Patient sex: M
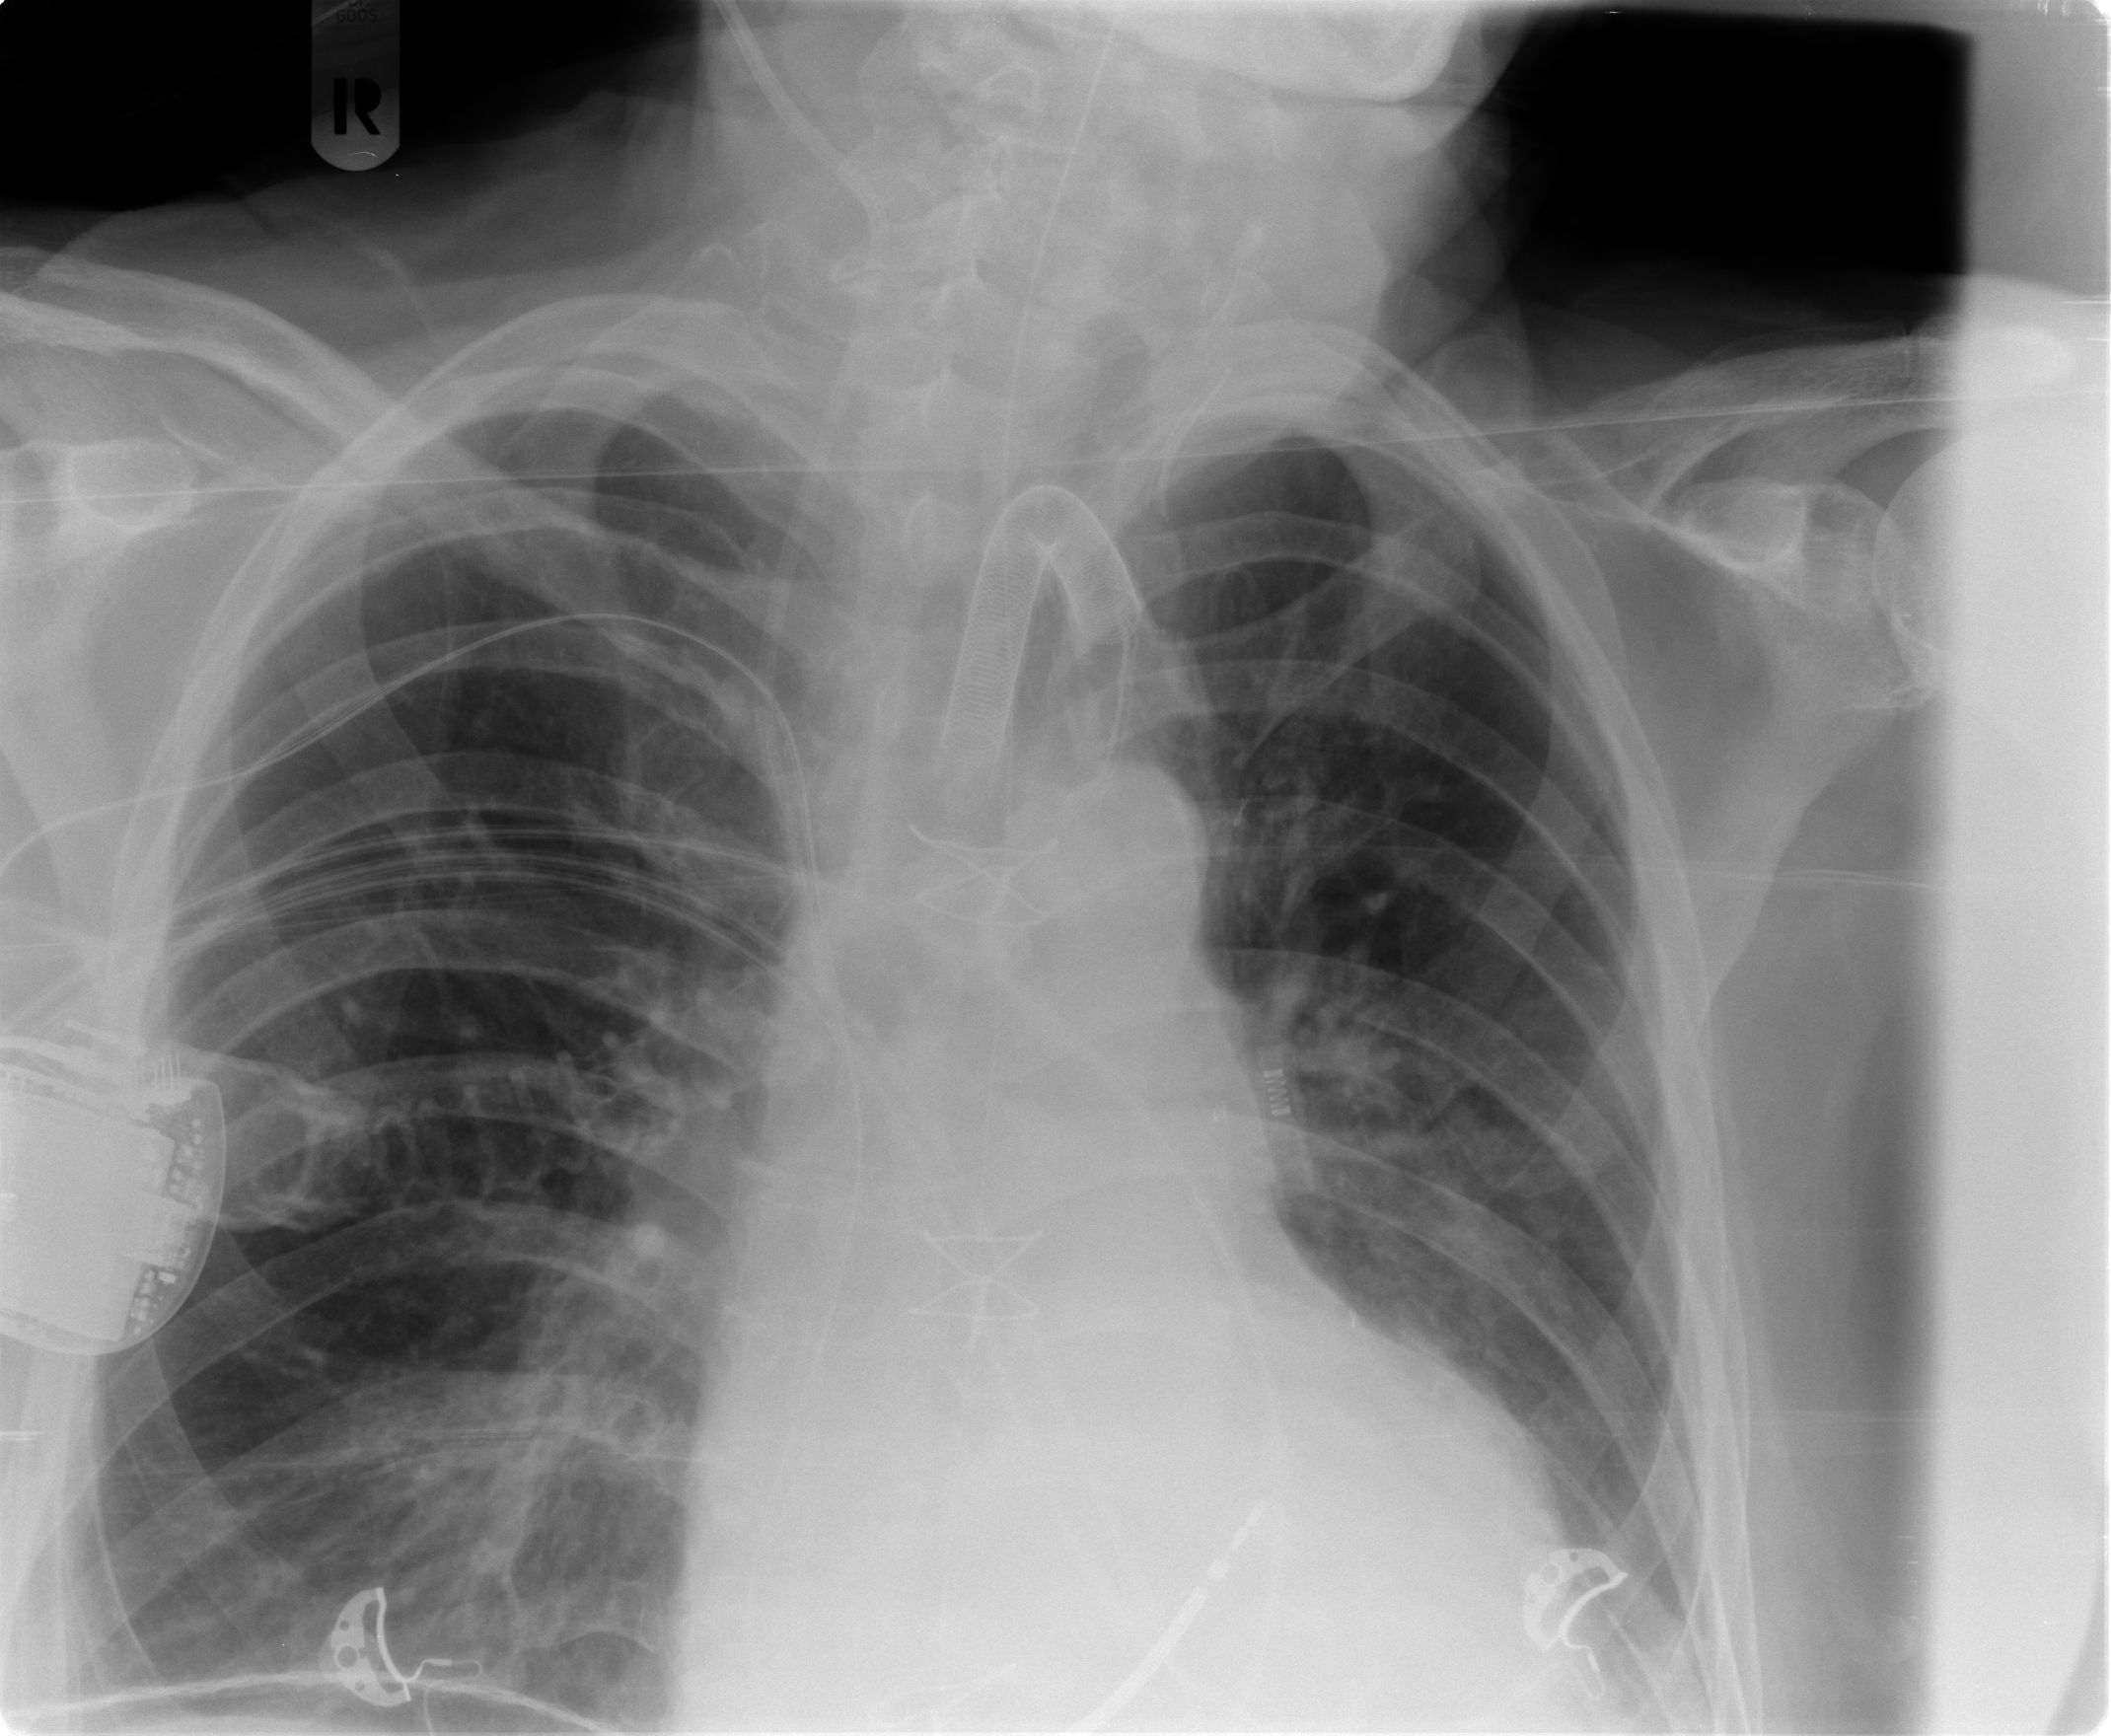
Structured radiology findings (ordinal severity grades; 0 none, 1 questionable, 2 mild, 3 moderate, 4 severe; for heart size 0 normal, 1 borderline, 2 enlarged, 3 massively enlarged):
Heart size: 0
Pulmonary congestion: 2
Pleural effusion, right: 2
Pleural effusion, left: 2
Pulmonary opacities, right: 0
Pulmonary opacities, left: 0
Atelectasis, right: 2
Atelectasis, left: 2